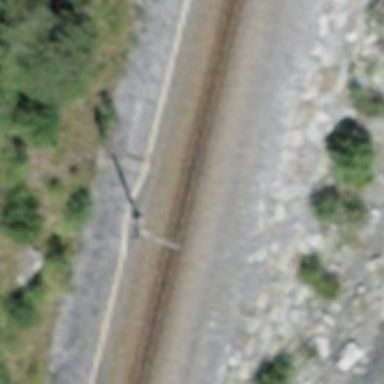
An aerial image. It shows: Catenary mast for power lines.